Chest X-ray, AP view. Patient: 20 years old, sex M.
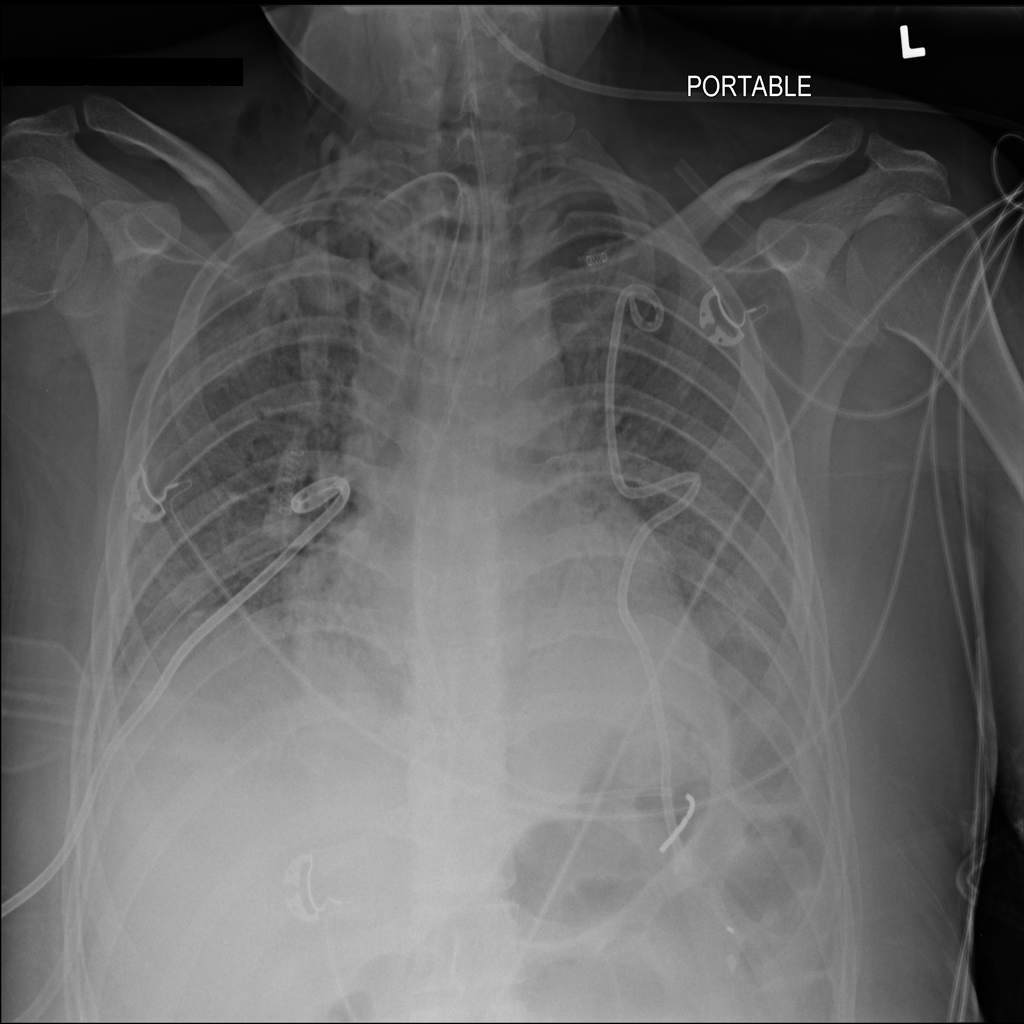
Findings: No Finding